【题型】填空题　【知识点】立体几何　【难度】medium
如图, $SD$ 是球 $O$ 的直径, $A、B、C$ 是球 $O$ 表面上的三个不同的点, $\angle ASD=\angle BSD=\angle CSD=30^\circ$, 当三棱锥 $S-ABC$ 的底面是边长为 3 的正三角形时, 则球 $O$ 的半径为 \underline{ 2 }.

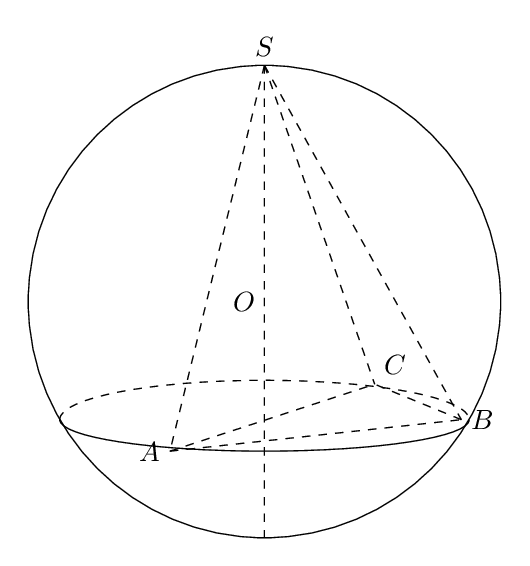
【解答】
\textbf{【分析】} 连接 $AD$, 利用 $SD$ 是球 $O$ 的直径, 可得 $SA=SD\cos 30^\circ$, 同理可得 $SB, SC$, 设 $\triangle ABC$ 的外接圆的圆心为 $O_1$, 半径为 $r$, 球的半径为 $R$, 可得 $S, O, O_1$ 三点共线, 再在 Rt$\triangle OAO_1$ 中利用勾股定理求解即可.

\textbf{【解答】} 解: 连接 $AD$,

$\because SD$ 是球 $O$ 的直径,

$\therefore \angle SAD=90^\circ$, $\therefore SA=SD\cos 30^\circ =\frac{\sqrt{3}}{2}SD$,

同理可得 $SB=SC=\frac{\sqrt{3}}{2}SD$,

$\therefore SA=SB=SC$ 设 $\triangle ABC$ 的外接圆的圆心为 $O_1$, 半径为 $r$, 球的半径为 $R$,

则 $OO_1\perp$ 平面 $ABC$, $SO_1\perp$ 平面 $ABC$,

因此 $S, O, O_1$ 三点共线,

$\because$ 三棱锥 $S-ABC$ 的底面是边长为 3 的正三角形时,

即 $\triangle ABC$ 的外接圆半径 $r=AO_1=\frac{2}{3}\sqrt{3^2-(\frac{3}{2})^2}=\sqrt{3}$,

$SA=SB=SC=\frac{\sqrt{3}}{2}\cdot 2R=\sqrt{3}R$,

三棱锥的高 $SO_1=\sqrt{(\sqrt{3}R)^2-(\sqrt{3})^2}=\sqrt{3}\sqrt{R^2-1}$,

在 Rt$\triangle OAO_1$ 中有 $OA^2=AO_1^2+OO_1^2$, 即 $R^2=(\sqrt{3})^2+(\sqrt{3}\sqrt{R^2-1}-R)^2$,

解得 $R=2$,

故答案为: 2.

\textbf{【点评】} 本题考查了球的性质及其有关应用、解直角三角形、三棱锥的体积计算公式, 考查了空间想象能力与计算能力, 属于中档题.

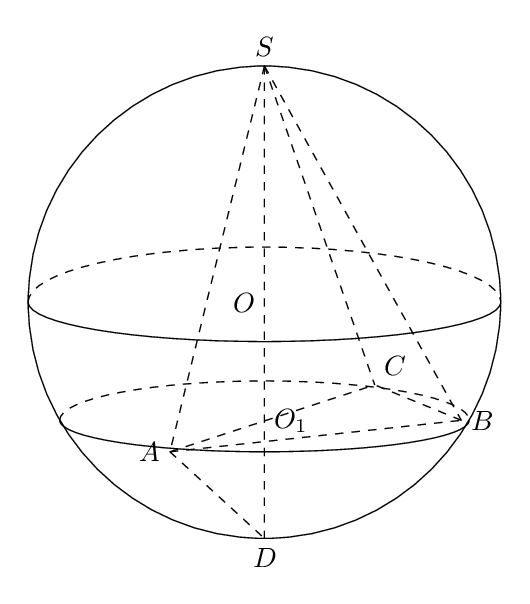